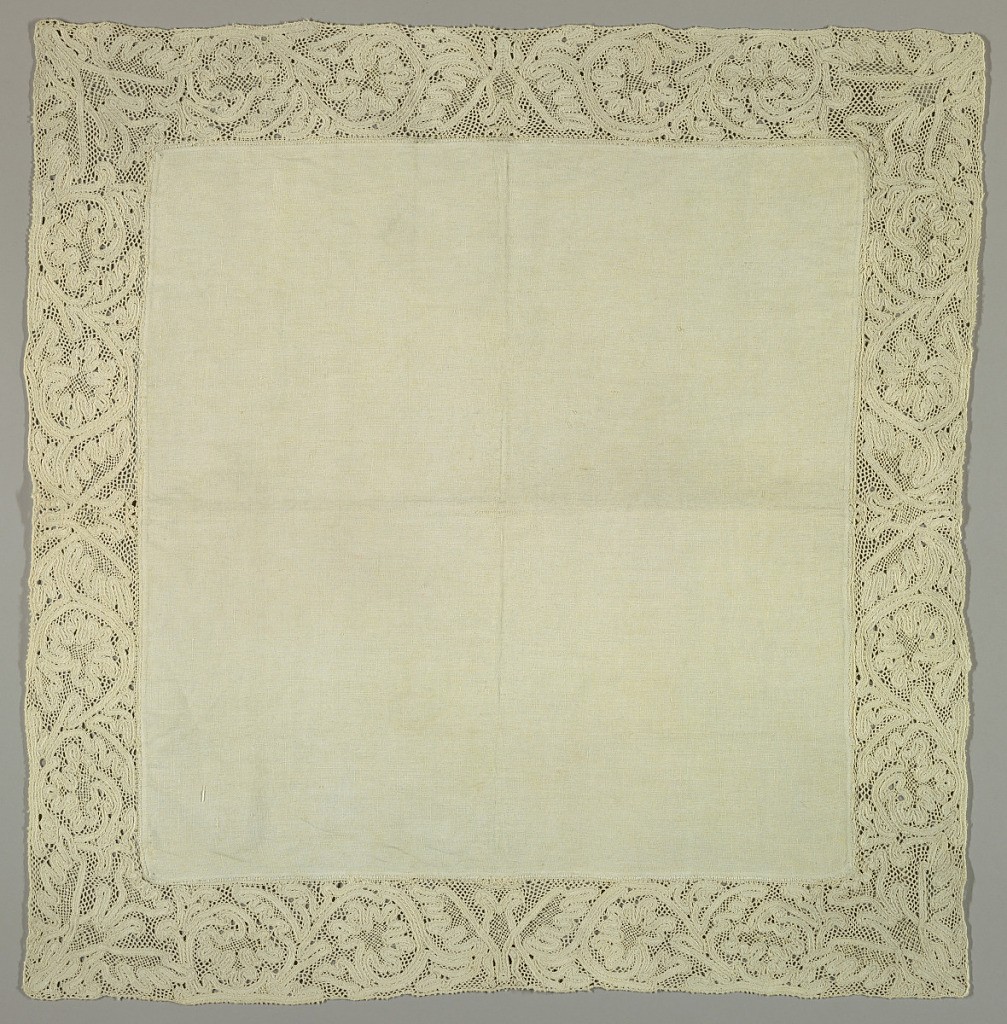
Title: Chalice cover
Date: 18th century
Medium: linen Technique: bobbin made continuous tape with net added
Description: Chalice cover edged by border of Milanese lace of large and bold floral pattern.